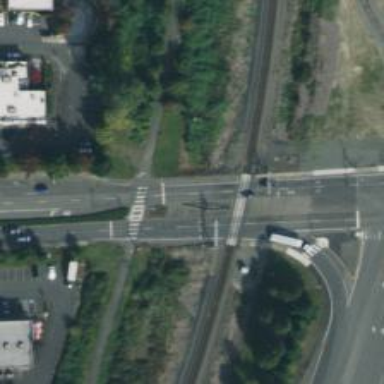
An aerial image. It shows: Railway crossing.